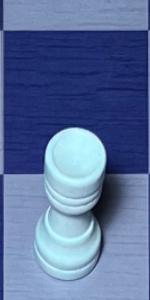
Label: Rook_White